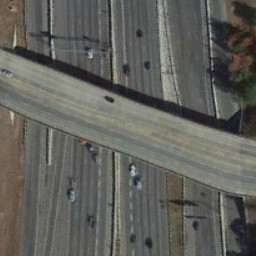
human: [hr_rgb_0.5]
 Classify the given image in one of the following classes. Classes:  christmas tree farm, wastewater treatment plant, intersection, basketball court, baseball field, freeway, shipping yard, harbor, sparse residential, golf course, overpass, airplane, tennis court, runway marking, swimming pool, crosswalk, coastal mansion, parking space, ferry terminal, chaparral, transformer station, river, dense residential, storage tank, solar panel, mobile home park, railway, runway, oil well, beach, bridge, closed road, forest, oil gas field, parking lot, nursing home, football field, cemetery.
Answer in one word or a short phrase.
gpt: overpass